The image is the raw acceleration waveform (amplitude versus time) of a rotating-machine vibration signal. What is the most likely rotor condition (normal, misalignment, unbalance, looseness)?
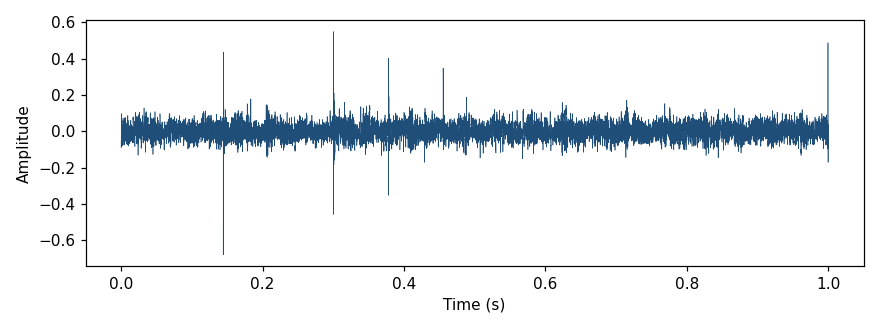
Answer: unbalance